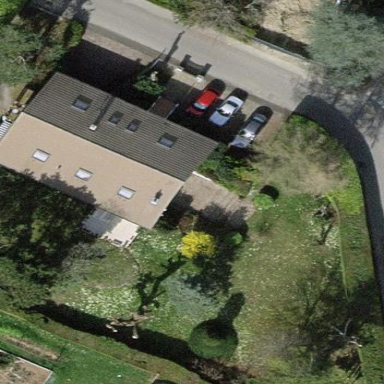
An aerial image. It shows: Simple and straightforward house.